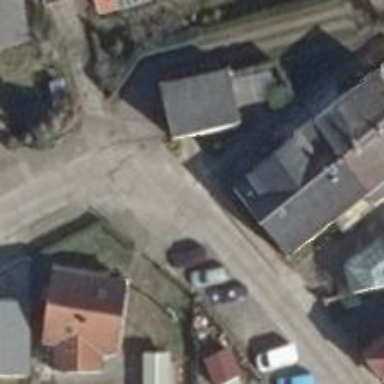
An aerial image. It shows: Residential road with perpendicular street side parking on the left lane.